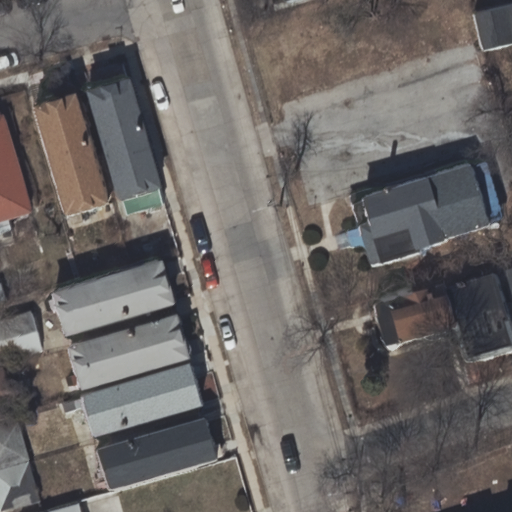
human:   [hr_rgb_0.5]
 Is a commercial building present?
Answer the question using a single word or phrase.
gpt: no

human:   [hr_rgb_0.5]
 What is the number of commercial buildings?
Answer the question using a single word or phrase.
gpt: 0

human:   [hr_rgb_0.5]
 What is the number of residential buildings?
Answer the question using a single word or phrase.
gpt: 12

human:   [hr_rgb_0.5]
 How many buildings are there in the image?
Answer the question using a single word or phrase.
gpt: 12

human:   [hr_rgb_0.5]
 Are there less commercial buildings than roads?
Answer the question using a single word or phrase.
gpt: yes

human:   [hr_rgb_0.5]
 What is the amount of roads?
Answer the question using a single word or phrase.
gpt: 3

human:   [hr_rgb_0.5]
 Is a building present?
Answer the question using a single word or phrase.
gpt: yes

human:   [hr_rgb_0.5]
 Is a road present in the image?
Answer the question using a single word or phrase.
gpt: yes

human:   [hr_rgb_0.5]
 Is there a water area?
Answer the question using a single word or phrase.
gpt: no

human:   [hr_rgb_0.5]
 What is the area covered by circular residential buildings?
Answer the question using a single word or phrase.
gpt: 0m2

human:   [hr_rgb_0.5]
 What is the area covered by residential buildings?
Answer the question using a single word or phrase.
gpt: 1486m2

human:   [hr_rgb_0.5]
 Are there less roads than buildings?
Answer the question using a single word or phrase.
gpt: yes

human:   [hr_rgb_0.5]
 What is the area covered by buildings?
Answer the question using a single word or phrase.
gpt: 1486m2

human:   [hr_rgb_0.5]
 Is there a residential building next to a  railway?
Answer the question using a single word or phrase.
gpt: no

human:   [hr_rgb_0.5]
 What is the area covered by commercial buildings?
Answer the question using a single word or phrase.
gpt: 0m2

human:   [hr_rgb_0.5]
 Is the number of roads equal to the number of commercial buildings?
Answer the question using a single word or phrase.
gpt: no

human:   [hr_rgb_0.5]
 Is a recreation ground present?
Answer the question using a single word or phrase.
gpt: no

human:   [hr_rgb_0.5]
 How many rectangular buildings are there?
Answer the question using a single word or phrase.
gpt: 10

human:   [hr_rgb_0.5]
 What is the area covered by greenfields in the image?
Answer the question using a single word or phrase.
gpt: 0m2

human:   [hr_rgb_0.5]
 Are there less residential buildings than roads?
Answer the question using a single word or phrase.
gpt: no

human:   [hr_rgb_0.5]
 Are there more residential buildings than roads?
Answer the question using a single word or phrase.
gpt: yes

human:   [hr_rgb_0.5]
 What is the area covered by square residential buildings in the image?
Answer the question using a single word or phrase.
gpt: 0m2

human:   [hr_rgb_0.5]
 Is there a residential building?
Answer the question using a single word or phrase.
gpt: yes

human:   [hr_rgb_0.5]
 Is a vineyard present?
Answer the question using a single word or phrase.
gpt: no

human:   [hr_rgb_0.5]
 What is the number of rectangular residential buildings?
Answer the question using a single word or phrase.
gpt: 10

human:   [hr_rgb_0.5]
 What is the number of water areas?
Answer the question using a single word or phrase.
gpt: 0

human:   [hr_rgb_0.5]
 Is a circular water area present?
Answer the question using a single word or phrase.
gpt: no

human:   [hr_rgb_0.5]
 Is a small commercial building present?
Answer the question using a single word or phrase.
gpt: no

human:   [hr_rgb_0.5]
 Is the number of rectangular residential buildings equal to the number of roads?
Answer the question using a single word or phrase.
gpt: no

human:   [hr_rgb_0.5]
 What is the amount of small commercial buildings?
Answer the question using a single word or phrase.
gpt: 0

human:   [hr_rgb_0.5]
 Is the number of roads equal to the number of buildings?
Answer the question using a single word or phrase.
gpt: no

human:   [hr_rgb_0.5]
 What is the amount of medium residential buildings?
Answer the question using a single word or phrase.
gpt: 6

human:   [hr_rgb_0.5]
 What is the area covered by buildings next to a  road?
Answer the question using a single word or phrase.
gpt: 1486m2

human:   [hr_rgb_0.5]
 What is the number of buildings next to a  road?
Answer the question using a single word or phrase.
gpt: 12

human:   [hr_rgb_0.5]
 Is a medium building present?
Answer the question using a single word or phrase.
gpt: yes

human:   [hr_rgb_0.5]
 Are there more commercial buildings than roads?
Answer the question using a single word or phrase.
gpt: no

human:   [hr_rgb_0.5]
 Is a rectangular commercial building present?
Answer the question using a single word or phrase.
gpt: no

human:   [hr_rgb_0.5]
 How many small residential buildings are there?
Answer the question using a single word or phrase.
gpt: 6

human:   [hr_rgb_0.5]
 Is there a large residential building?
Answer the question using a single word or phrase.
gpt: no

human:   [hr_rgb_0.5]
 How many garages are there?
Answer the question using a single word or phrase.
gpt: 0

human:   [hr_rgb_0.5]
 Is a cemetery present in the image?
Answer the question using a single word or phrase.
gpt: no

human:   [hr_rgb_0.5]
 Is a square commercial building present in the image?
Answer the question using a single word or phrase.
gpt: no

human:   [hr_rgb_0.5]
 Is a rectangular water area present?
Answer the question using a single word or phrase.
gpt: no

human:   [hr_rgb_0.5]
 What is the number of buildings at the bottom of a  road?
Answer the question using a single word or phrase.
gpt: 12

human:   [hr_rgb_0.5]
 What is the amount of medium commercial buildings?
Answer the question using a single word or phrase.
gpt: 0

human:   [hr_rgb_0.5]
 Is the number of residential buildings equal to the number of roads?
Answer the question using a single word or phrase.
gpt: no

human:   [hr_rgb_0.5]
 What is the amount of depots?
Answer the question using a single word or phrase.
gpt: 0

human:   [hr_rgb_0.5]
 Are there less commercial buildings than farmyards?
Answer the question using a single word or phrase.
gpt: no

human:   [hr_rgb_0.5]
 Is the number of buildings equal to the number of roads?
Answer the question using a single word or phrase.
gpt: no

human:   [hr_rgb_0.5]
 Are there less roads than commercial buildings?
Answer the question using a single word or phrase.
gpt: no

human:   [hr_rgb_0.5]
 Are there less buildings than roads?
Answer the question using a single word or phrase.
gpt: no

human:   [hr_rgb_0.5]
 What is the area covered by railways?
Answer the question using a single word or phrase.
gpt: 0m2

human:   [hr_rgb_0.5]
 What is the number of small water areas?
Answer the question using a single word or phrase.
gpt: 0

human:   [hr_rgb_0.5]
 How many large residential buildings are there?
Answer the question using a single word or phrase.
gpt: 0

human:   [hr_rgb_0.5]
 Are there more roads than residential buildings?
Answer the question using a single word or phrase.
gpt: no

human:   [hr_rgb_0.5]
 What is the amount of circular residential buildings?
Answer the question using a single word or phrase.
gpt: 0

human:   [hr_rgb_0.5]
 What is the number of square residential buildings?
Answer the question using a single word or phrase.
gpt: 0

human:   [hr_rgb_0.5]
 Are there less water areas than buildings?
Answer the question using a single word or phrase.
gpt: yes

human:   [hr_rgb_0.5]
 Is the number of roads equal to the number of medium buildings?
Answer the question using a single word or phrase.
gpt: no

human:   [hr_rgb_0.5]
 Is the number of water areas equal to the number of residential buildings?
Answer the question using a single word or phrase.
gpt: no

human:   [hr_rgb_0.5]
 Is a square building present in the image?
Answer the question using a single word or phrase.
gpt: no

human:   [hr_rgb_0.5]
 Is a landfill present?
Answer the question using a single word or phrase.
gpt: no

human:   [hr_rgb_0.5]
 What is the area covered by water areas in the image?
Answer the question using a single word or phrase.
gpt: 0m2

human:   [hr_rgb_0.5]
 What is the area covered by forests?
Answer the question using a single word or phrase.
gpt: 0m2